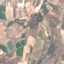
Land use / land cover class: PermanentCrop